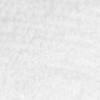
Label: no_change